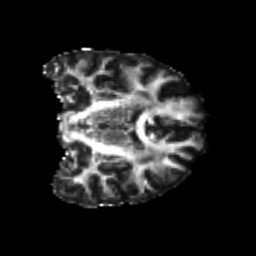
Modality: FA
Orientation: coronal
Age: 22
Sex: male
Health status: healthy
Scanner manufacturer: philips
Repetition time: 7.391 s
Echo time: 0.08599 s